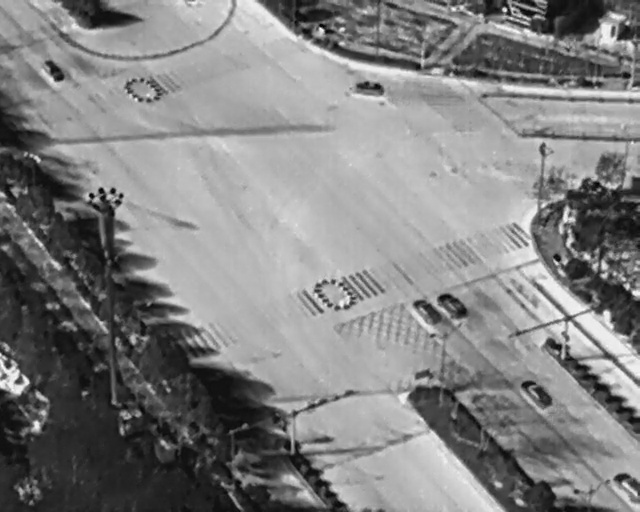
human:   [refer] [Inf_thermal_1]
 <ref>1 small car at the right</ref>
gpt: <box>[[68, 57, 73, 61, 140]]</box>

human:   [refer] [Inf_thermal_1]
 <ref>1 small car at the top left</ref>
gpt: <box>[[6, 12, 10, 14, 140]]</box>